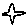
Label: star